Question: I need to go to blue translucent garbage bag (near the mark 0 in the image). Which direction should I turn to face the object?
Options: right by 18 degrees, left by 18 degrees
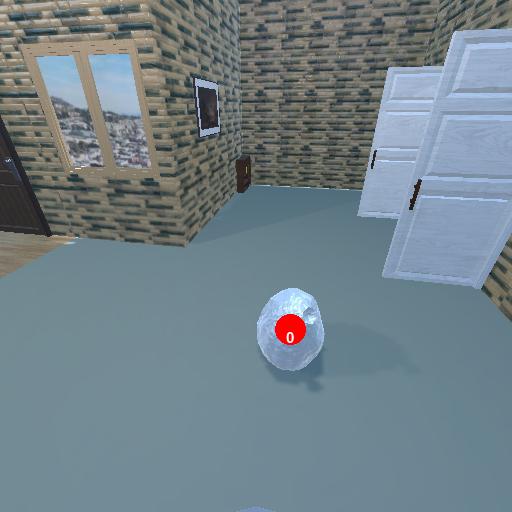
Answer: right by 18 degrees